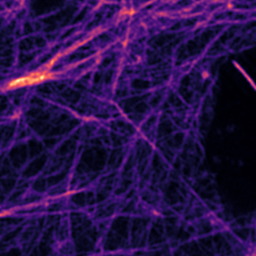
Label: Super-resolution F-actin image